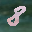
Label: 8